Question: I have written an SMS App which writes into the SMS storage. This always worked until Andorid 4.4 KitKat. I then read that there is always 1 main SMS App.
Now I want to ask the user if he wants to use my App as main App before I do my things and ask to change back after I'm done with writing to the storage.
So first I want a dialog like this to let me write:

And then I want to change it back to the one the user had before.
The code I have now is not working:
'''
String defaultSmsApp = null;
if (android.os.Build.VERSION.SDK_INT >= 19) {
defaultSmsApp = Telephony.Sms.getDefaultSmsPackage(myContext);
final String myPackageName = getPackageName();
Log.e("SMS Faker", "myPackageName=" + myPackageName);
Log.e("SMS Faker", "defaultSmsApp=" + defaultSmsApp);
if (!defaultSmsApp.equals(myPackageName)) {
Intent intent = new Intent(Sms.Intents.ACTION_CHANGE_DEFAULT);
intent.putExtra(Sms.Intents.EXTRA_PACKAGE_NAME, myContext.getPackageName());
startActivity(intent);
}
}
'''
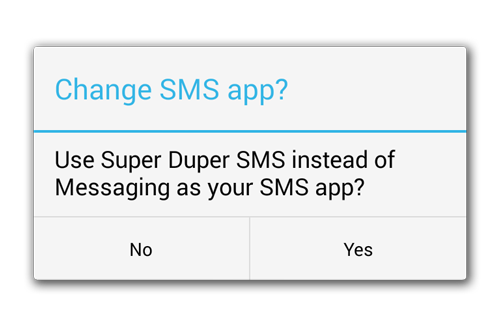
Answer: The requirements for an application to be SMS app are
'''
Implement SMS_DELIVER_ACTION broadcast receiver with BROADCAST_SMS permission.
Implement WAP_PUSH_DELIVER_ACTION broadcast receiver with BROADCAST_WAP_PUSH permission.
Implement RESPOND_VIA_MESSAGE intent and should support smsto Uri scheme and require SEND_RESPOND_VIA_MESSAGE permission.
Implement ACTION_SENDTO intent support smsto Uri scheme.
'''
So you need your manifest to be something like below with all the above fields mandatory. Only then will your work
'''
<activity
android:name="MainActivity"
android:label="@string/app_name" >
<intent-filter>
<action android:name="android.intent.action.MAIN" />
<category android:name="android.intent.category.LAUNCHER" />
</intent-filter>
<intent-filter>
<action android:name="android.intent.action.SEND" />
<action android:name="android.intent.action.SENDTO" />
<category android:name="android.intent.category.DEFAULT" />
<category android:name="android.intent.category.BROWSABLE" />
<data android:scheme="sms" />
<data android:scheme="smsto" />
<data android:scheme="mms" />
<data android:scheme="mmsto" />
</intent-filter>
</activity>
<receiver
android:name="SmsReciever"
android:permission="android.permission.BROADCAST_SMS" >
<intent-filter>
<action android:name="android.provider.Telephony.SMS_DELIVER" />
</intent-filter>
</receiver>
<receiver
android:name="MmsReceiver"
android:permission="android.permission.BROADCAST_WAP_PUSH" >
<intent-filter>
<action android:name="android.provider.Telephony.WAP_PUSH_DELIVER" />
<data android:mimeType="application/vnd.wap.mms-message" />
</intent-filter>
</receiver>
<service
android:name="RespondService"
android:exported="true"
android:permission="android.permission.SEND_RESPOND_VIA_MESSAGE" >
<intent-filter>
<action android:name="android.intent.action.RESPOND_VIA_MESSAGE" />
<category android:name="android.intent.category.DEFAULT" />
<data android:scheme="sms" />
<data android:scheme="smsto" />
<data android:scheme="mms" />
<data android:scheme="mmsto" />
</intent-filter>
</service>
'''